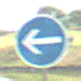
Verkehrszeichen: VorgeschriebeneFahrtrichtungHierLinks
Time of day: MorningAfternoon
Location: Outdoor (Nature)
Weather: PartlyCloudy
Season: NotSpecified
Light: Natural